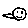
Label: bird